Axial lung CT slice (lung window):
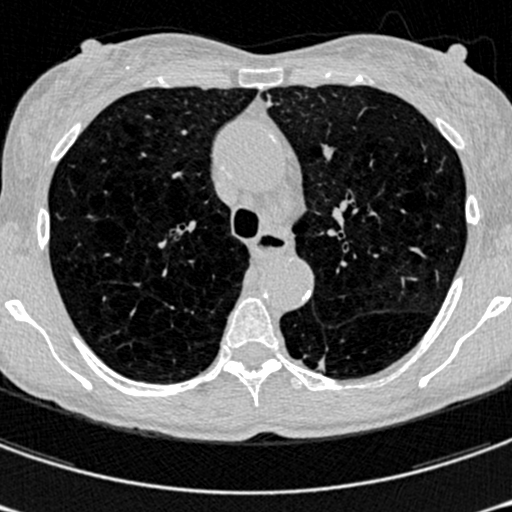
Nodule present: yes
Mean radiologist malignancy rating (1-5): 3